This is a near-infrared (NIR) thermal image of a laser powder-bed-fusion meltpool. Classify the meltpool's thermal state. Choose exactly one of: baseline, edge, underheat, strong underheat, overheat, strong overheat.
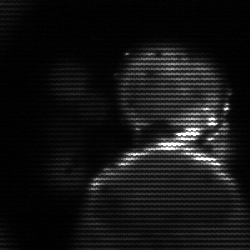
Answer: baseline